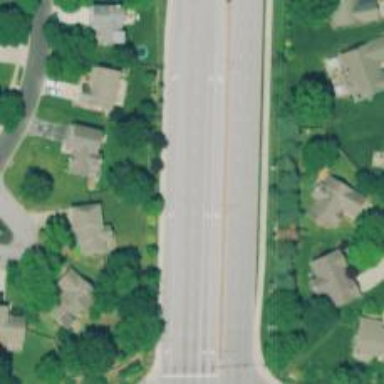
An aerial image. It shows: Road with dash markings.